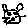
Label: cat